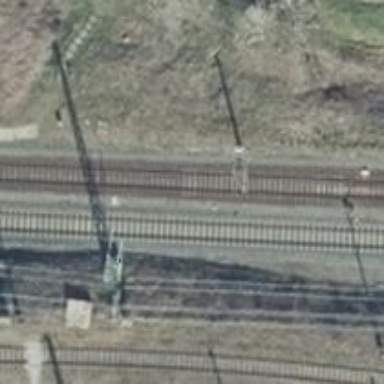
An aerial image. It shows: Railway switch with turnout to the right.